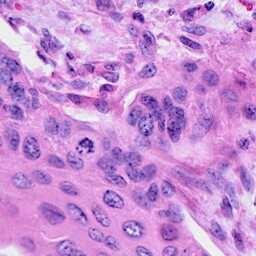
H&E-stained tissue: Cervix